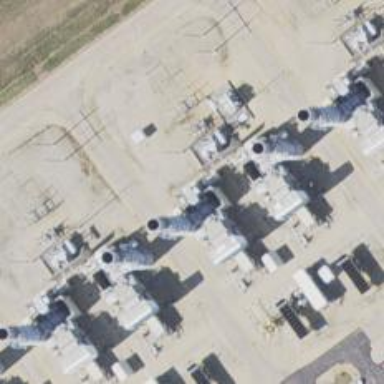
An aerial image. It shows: Gas turbine generator powered by gas.